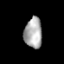
Tissue: lung
Cell type: Epithelial cells
Senescence score: 0.2305
Nuclear area (px): 537
Mean DAPI intensity: 169.402